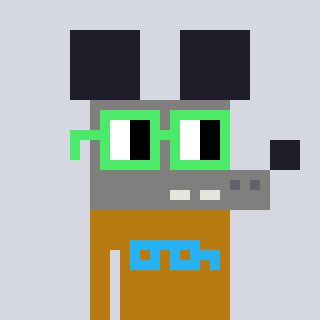
a pixel art character with square light green glasses, a mouse-shaped head and a gold-colored body on a cool background